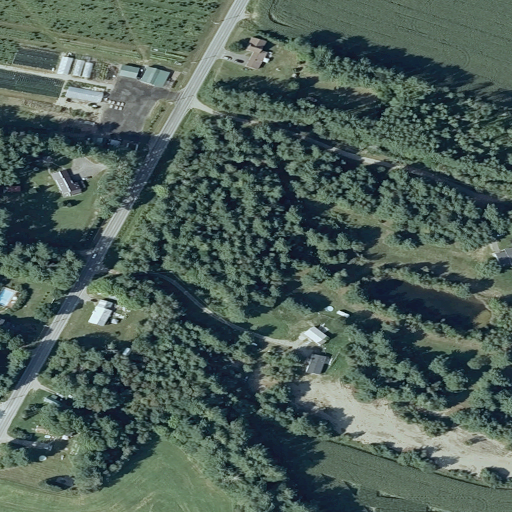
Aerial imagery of plain(s) in Maine named The Plains containing pasture, mixed forest, evergreen forest, cultivated crops, low intensity development, medium intensity development, open development, and high intensity development